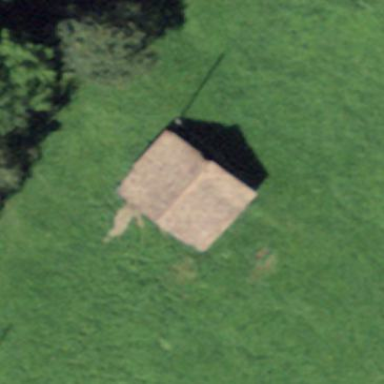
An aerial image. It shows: Barn.